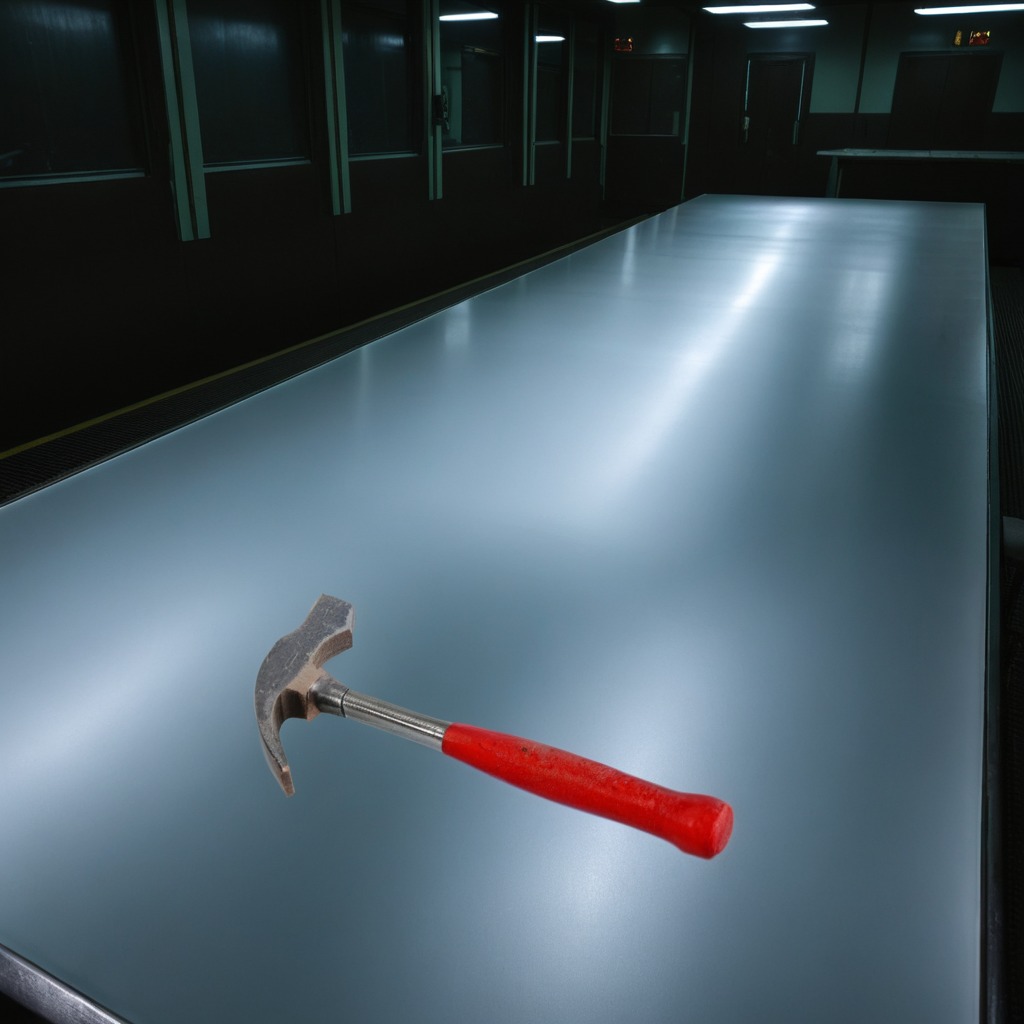
A hammer is lying on the table in a railway signal maintenance room.